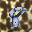
Label: 8